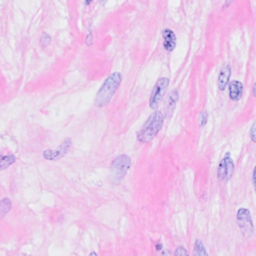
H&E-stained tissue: Breast